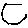
Label: hexagon